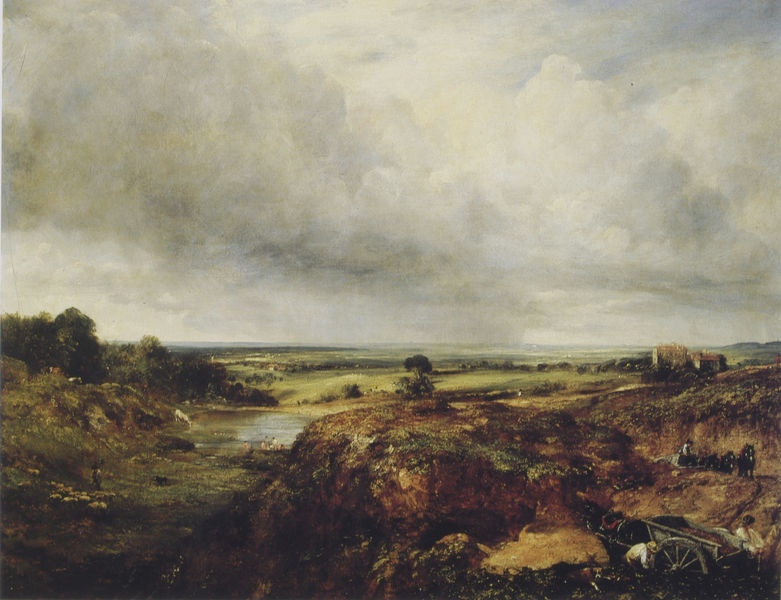
Titel: Branch Hill Pond, Hampstead
Künstler: John Constable
Standort: Virginia
Institution: Museum of Fine Arts
Schlagwörter: baum, berg, blau, dunkel, felsen, gemälde, gewitter, gruppe, himmel, mann, schatten, wasser, weiß, wolken, bäume, fluss, frauen, grün, impressionismus, landschaft, menschen, ocker, sand, see, stadt, teich, ufer, braun, frankreich, frau, grau, hell, hut, licht, männer, ölbild, gebäude, gras, haus, hund, schloss, tier, tiere, weg, wiese, wolke, beige, malerei, hemd, trinken, mensch, weit, bild, öl, bach, erde, feld, ferne, horizont, häuser, hügel, natur, strauch, weite, busch, büsche, flach, gebüsch, sonne, wiesen, land, realismus, kind, england, wald, anhöhe, arbeit, bauern, karren, kinder, pferd, pferde, rappe, aussicht, naturalismus, vedute, arbeiten, bäuerin, ernte, heu, lehm, berge, einschnitt, farben, sonnenlicht, dorf, tag, herde, landschaftsmalerei, rind, idylle, kutsche, speichen, arbeiter, holzkarren, rad, schubkarren, wagen, romantik, constable, querformat, staffage, unwetter, wetter, tiefe, trübe, bauer, anbau, regen, waschen, courbet, offen, schaf, burg, erdfarben, flussbett, tageslicht, wolkig, kuppe, schlamm, trüb, landschaftsbild, trübner, anhänger, regenwolken, moor, karg, plein air, torf, kin, melken, freien, schafe, landarbeit, hirte, schäfer, reifen, erdtöne, hasu, heuwagen, zugtier, fuhrwerk, leiterwagen, landarbeiter, air, plein, matsch, schafherde, dörflich, schummrig, hirt, furche, casper david friedrich, corbet, landschaftmalerei, báume, woke, betrübt, pferdekarren, unwirtlich, festgefahren, frne, naturalsimus, raparatur, scjhafherde, steckengeblieben, trpb